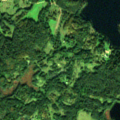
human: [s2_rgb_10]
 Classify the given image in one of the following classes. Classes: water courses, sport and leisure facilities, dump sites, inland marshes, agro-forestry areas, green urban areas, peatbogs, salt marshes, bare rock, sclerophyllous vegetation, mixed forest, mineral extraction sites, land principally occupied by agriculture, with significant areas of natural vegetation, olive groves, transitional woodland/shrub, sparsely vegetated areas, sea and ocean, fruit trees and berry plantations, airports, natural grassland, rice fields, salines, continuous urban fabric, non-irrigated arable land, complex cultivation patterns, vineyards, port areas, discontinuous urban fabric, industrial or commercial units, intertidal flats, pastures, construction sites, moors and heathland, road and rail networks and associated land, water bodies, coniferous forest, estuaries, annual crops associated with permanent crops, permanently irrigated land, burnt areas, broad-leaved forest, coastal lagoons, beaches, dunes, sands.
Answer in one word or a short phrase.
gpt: pastures, land principally occupied by agriculture, with significant areas of natural vegetation, broad-leaved forest, water bodies